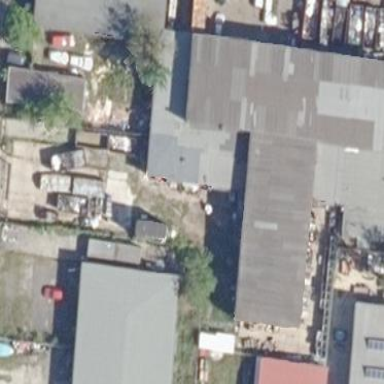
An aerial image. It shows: Flat-roofed building with tar paper roof.